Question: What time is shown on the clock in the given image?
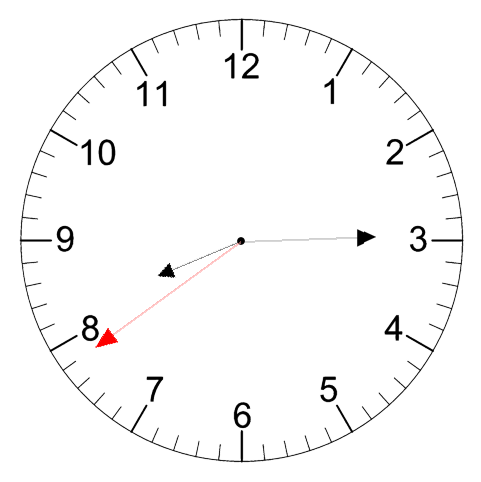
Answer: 08:14:39